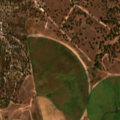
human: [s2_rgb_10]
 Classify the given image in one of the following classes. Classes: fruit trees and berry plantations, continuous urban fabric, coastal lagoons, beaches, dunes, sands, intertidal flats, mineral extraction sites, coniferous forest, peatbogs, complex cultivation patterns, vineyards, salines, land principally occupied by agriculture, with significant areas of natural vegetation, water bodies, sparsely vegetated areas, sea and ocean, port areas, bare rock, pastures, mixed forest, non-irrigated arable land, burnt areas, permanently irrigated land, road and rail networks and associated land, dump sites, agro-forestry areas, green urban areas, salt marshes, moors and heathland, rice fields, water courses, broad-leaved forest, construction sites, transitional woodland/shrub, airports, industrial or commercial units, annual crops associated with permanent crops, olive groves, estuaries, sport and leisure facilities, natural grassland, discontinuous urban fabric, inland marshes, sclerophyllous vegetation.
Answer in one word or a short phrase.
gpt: permanently irrigated land, agro-forestry areas, broad-leaved forest